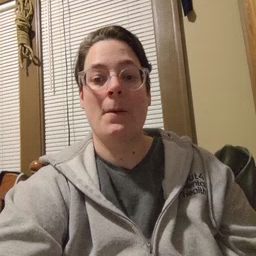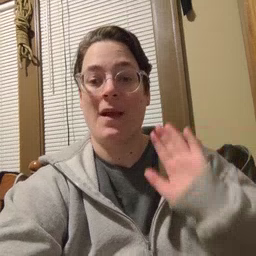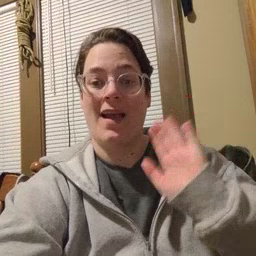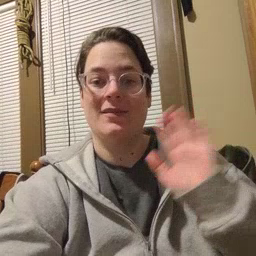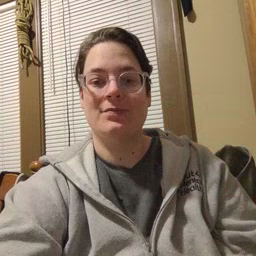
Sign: bye